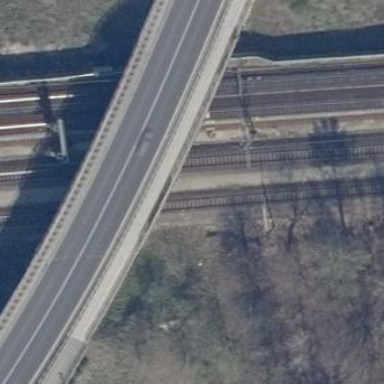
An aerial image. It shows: Man-made bridge.